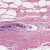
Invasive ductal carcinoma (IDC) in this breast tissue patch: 0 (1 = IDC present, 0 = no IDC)